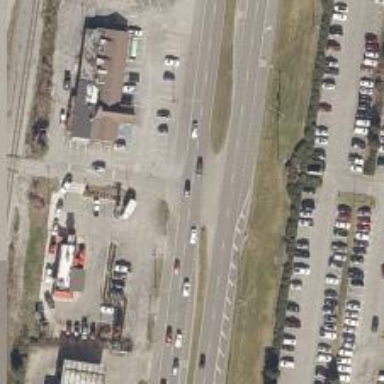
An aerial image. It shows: Primary link highway.